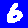
Digit: 6